Interaction volume radius: 5 \u00c5
Interaction volume height: 30 \u00c5
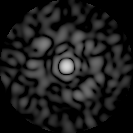
Disorder parameter: 0.8373